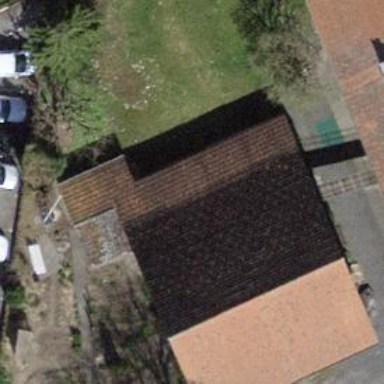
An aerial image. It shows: Building.